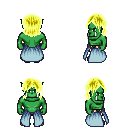
a pixel art fantasy rpg character, male body template, orc, green skin, overskirt, gold greaves, gold long bangs hairstyle, gray slippers, four views (front, back, left, right), 2x2 character sprite sheet, small pixel art, hard edges, no anti-aliasing